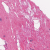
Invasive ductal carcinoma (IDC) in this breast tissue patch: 0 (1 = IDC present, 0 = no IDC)